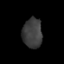
Tissue: lung
Cell type: T cells
Senescence score: 0.1867
Nuclear area (px): 571
Mean DAPI intensity: 61.329